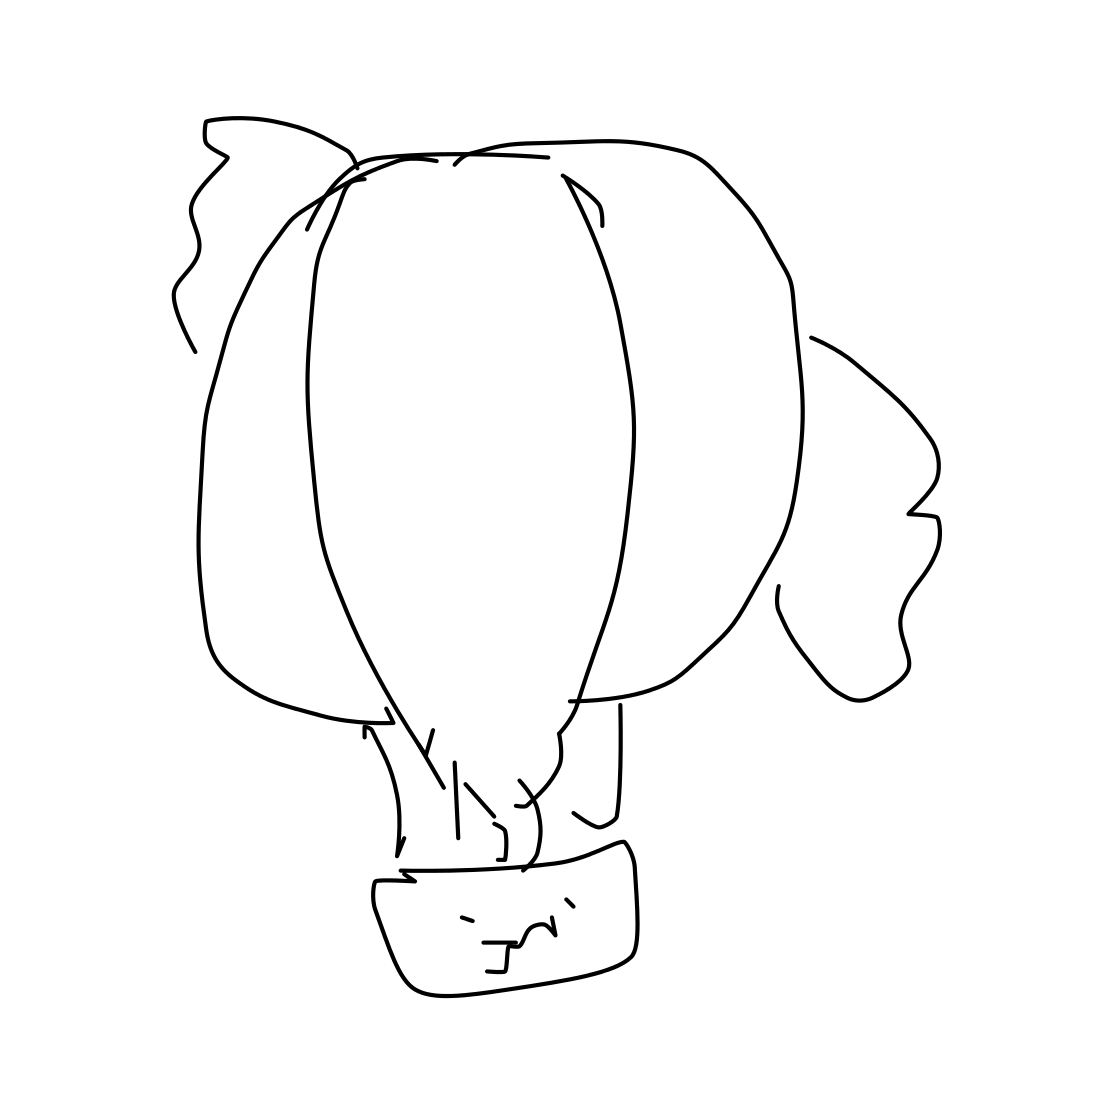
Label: hot air balloon